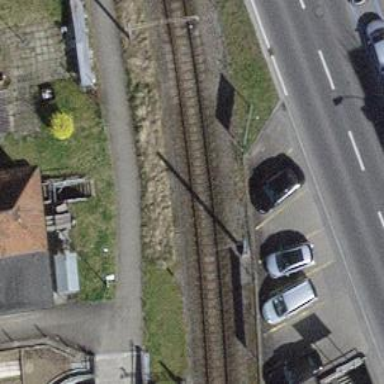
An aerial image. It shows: Single-track railway with electrified contact lines.